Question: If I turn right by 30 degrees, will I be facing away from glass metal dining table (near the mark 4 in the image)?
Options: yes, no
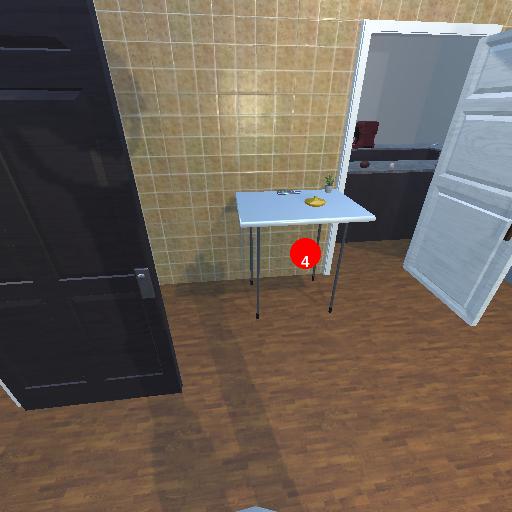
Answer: yes